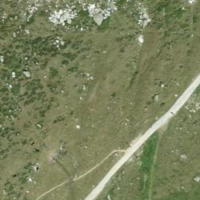
EUNIS habitat code: 26
Species observed at this site:
Oenanthe oenanthe